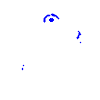
Particle: proton